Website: lowes
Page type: review-order
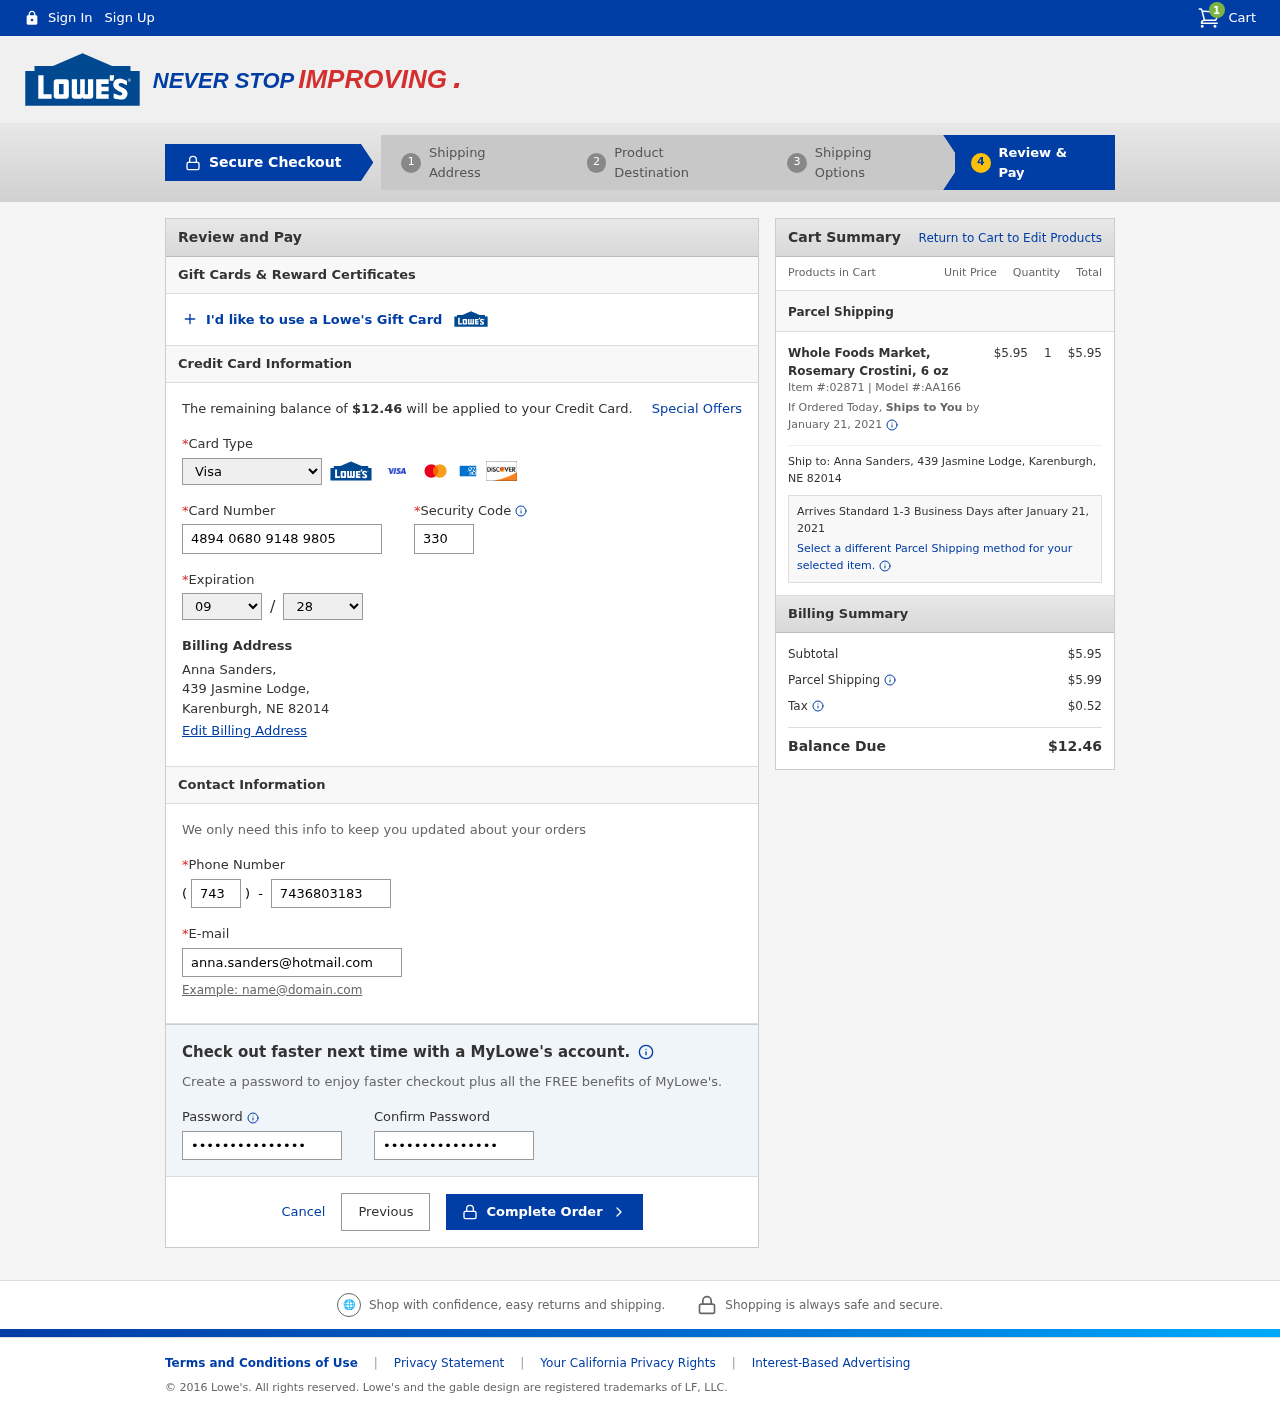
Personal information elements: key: PII_CARD_CVV
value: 330
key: PII_CARD_EXPIRY_MONTH
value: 09
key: PII_CARD_EXPIRY_YEAR
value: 28
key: PII_CARD_NUMBER
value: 4894 0680 9148 9805
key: PII_CARD_TYPE
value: Visa
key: PII_CITY
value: Karenburgh
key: PII_EMAIL
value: anna.sanders@hotmail.com
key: PII_FULLNAME
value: Anna Sanders,
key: PII_PHONE
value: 7436803183
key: PII_PHONE_AREA
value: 743
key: PII_POSTCODE
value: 82014
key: PII_STATE_ABBR
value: NE
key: PII_STREET
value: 439 Jasmine Lodge
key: PII_STREET
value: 439 Jasmine Lodge,
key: PII_FULLNAME2
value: Anna Sanders
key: PII_POSTCODE_FULL
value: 82014
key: PII_CITY_STATE
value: Karenburgh, NE
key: PII_CITY_STATE_ZIP
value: Karenburgh, NE 82014
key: PII_POSTCODE_NUMERIC
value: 82014
Product elements: key: PRODUCT1_NAME
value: Whole Foods Market, Rosemary Crostini, 6 oz
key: PRODUCT1_PRICE
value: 5.95
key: PRODUCT1_QUANTITY
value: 1
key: PRODUCT1_ITEM_NUMBER
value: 02871
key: PRODUCT1_MODEL_NUMBER
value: AA166
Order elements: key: ORDER_NUM_ITEMS
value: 1
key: ORDER_TOTAL
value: $12.46
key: ORDER_SHIPPING_DATE
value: January 21, 2021
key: ORDER_SUBTOTAL
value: $5.95
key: ORDER_SHIPPING_DATE2
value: January 21, 2021
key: ORDER_SUBTOTAL2
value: $5.95
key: ORDER_SHIPPING_COST
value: $5.99
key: ORDER_TAX
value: $0.52